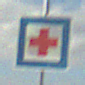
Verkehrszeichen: ErsteHilfe
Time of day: MorningAfternoon
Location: Outdoor (RoadRail)
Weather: PartlyCloudy
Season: NotSpecified
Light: Natural